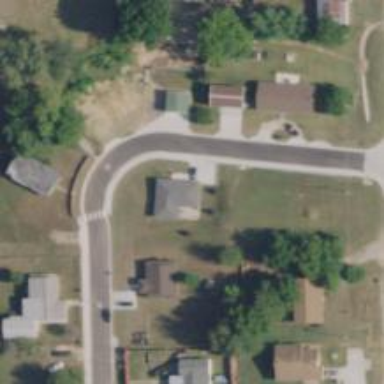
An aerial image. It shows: Residential road.